Question: I'm trying to create a form with a nested Tab Widget in Qt Creator. The tree diagram of the contents looks like:

The tab widget itself resizes in accordance with the size of the parent window, which is good.
What I want, though, is for the contents of the tabs - such as that graphicsView - to resize in accordance to the size of the tab which is modified by the size of the parent window.
It doesn't in this configuration, and adding intermediary containers inside the tab doesn't appear to solve the issue.
I notice that the layout icons at the tabs seem to indicate that it's disabled. Why?
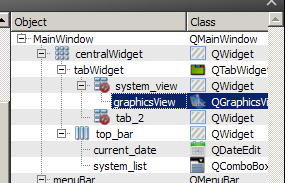
Answer: You need to create some layout for your tabs (in case of single widget it doesn't matter which) to change layout for tabs of 'QTabWidget' you just need to select desired tab in designer (and I mean selecting current tab visually on the form not in object inspector) and press button for desired layout at the top toolbar. I hope it would solve the problem.